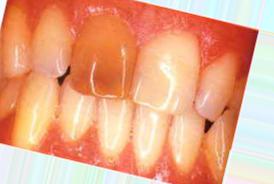
Condition: Tooth Discoloration